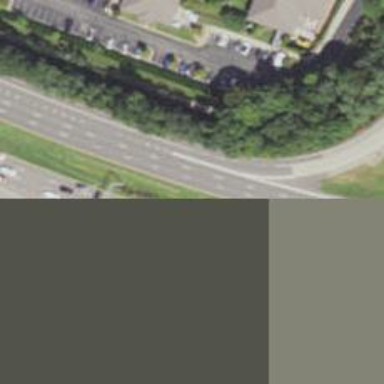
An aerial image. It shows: Motorway junction.